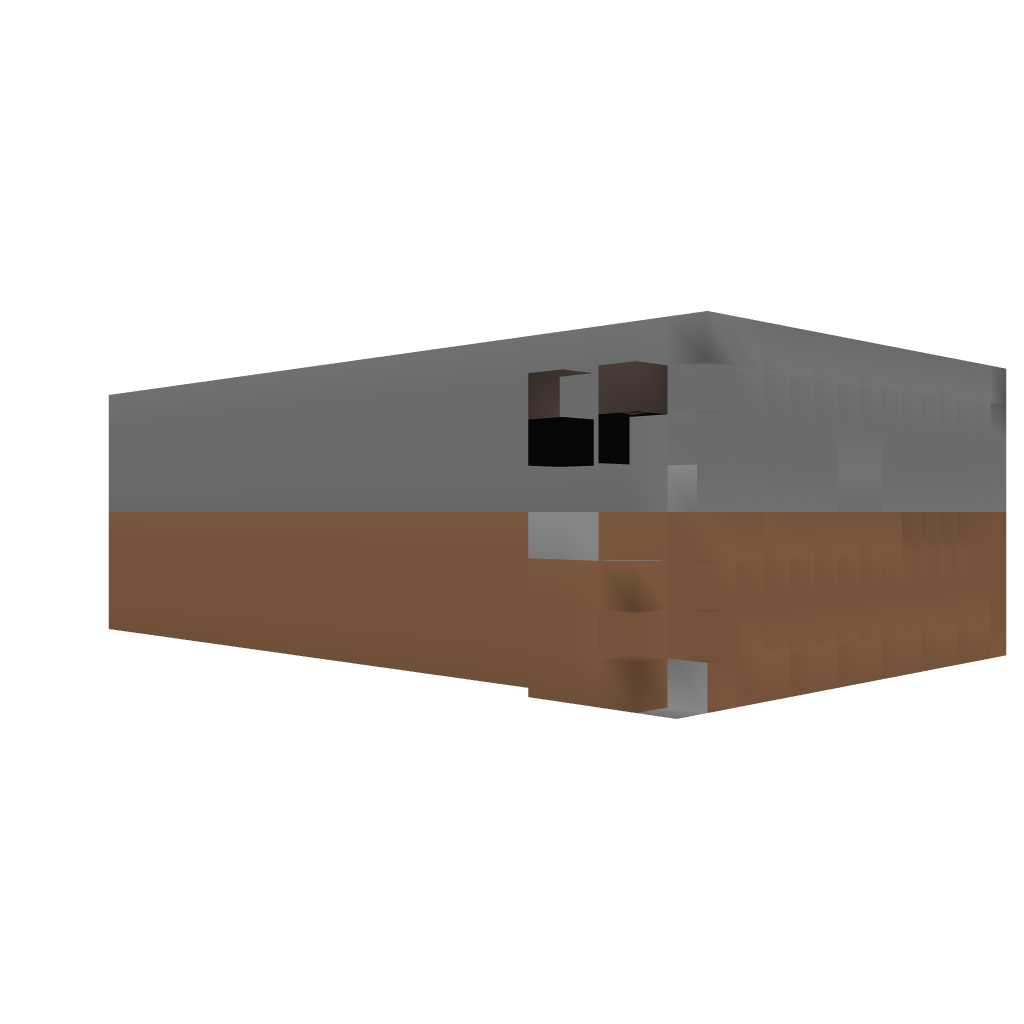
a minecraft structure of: Ultimate Fireworks Machine